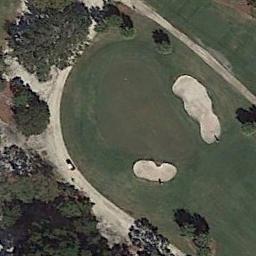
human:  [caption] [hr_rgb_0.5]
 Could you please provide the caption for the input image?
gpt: There are a few bunkers and a few paths on the large green lawn on the golf course and many trees .

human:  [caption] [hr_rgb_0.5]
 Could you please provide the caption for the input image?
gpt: There are about 5 or 6 golf bunkers here .

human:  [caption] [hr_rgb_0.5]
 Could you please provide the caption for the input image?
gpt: Many trees are near the golf course .

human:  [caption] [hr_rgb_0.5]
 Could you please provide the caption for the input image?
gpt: The golf course has a putting green, Some roads, Barrier trees and two sandpits .

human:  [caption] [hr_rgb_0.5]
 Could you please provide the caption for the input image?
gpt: There are two bunkers on the golf course .